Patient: sex M, age 61
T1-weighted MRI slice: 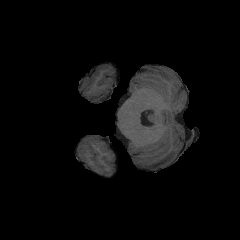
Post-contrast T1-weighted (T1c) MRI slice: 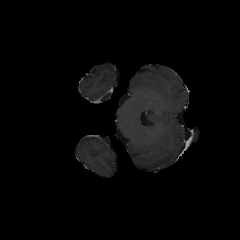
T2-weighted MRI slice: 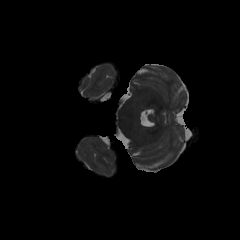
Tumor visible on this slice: no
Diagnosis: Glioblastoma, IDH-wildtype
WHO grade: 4